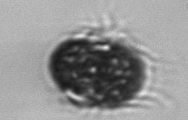
Label: Mesodinium